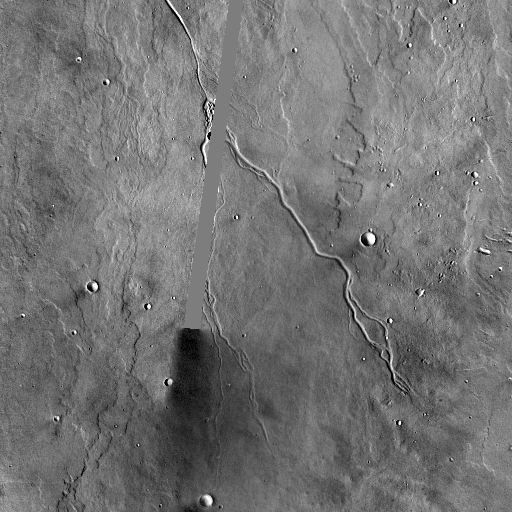
Crater classes present: Background, Other, Layered, Secondary